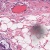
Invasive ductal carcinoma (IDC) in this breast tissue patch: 1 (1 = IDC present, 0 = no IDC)